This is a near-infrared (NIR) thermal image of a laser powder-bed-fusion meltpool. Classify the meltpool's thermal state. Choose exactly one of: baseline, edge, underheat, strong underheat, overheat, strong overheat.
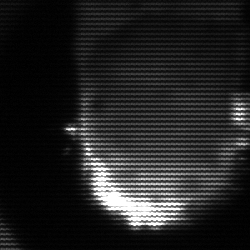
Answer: baseline